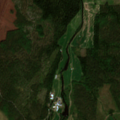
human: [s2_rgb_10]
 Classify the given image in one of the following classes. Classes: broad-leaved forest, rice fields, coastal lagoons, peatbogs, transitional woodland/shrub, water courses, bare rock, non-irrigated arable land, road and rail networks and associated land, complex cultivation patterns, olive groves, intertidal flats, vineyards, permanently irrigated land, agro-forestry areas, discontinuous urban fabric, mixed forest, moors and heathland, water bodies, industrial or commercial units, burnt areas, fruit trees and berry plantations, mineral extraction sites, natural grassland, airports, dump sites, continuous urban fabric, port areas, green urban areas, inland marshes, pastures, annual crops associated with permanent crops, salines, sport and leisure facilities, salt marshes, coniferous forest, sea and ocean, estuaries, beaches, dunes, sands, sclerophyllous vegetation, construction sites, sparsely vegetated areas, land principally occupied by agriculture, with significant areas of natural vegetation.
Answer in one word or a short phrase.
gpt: land principally occupied by agriculture, with significant areas of natural vegetation, coniferous forest, mixed forest, transitional woodland/shrub